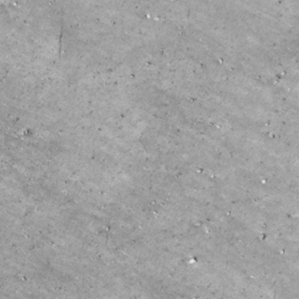
Label: non_frost